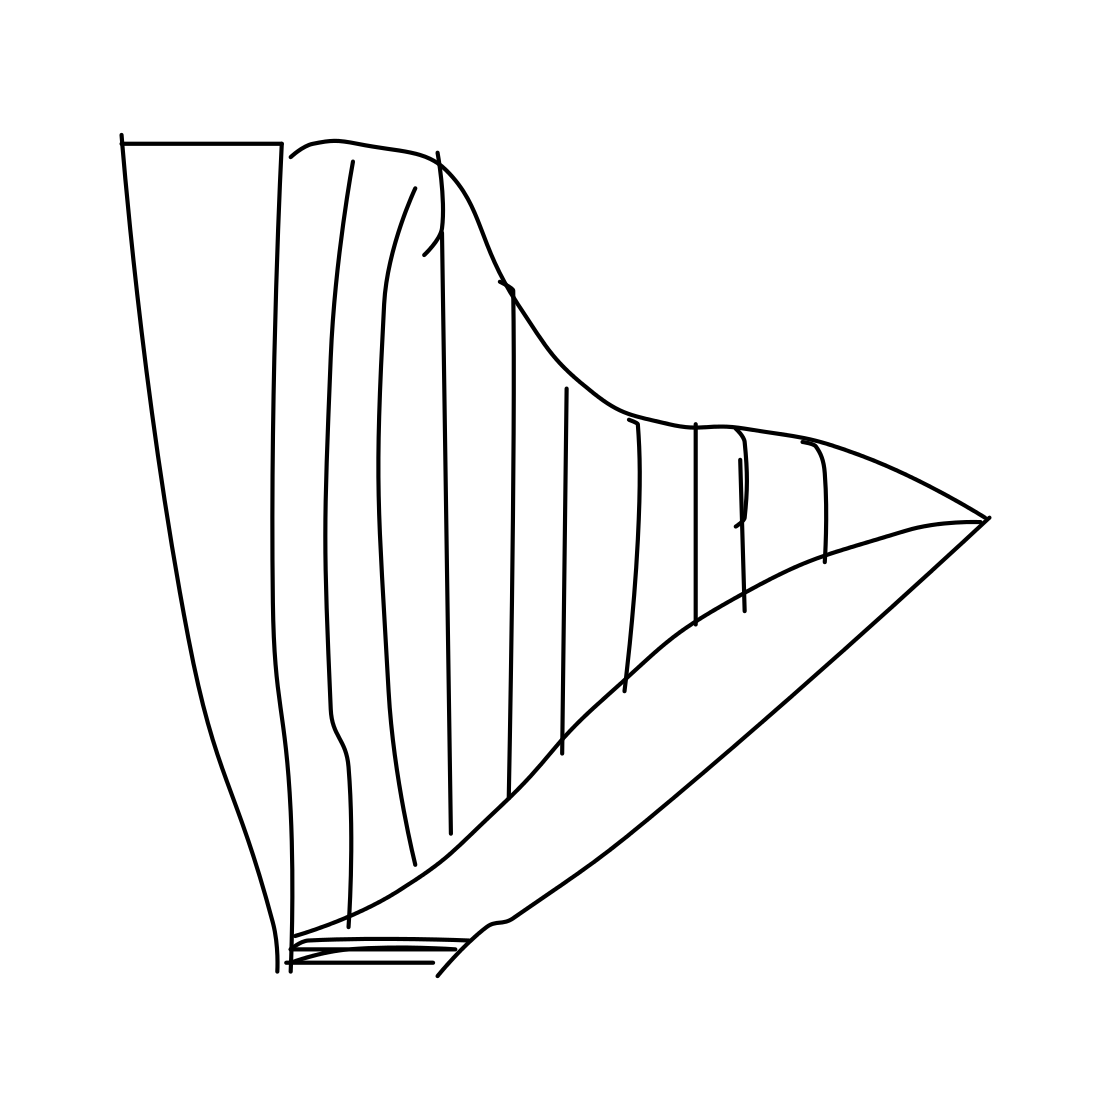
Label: harp